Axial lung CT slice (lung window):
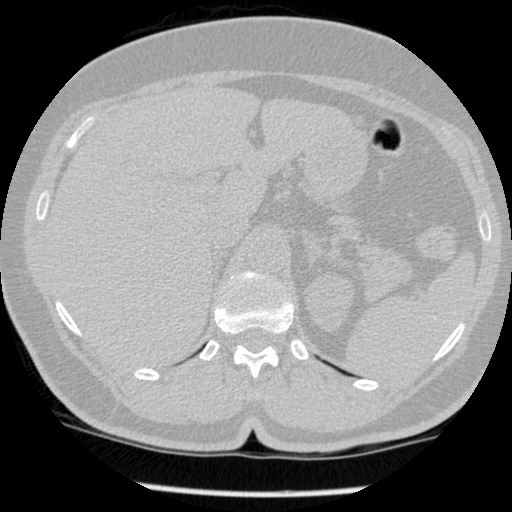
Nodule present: no